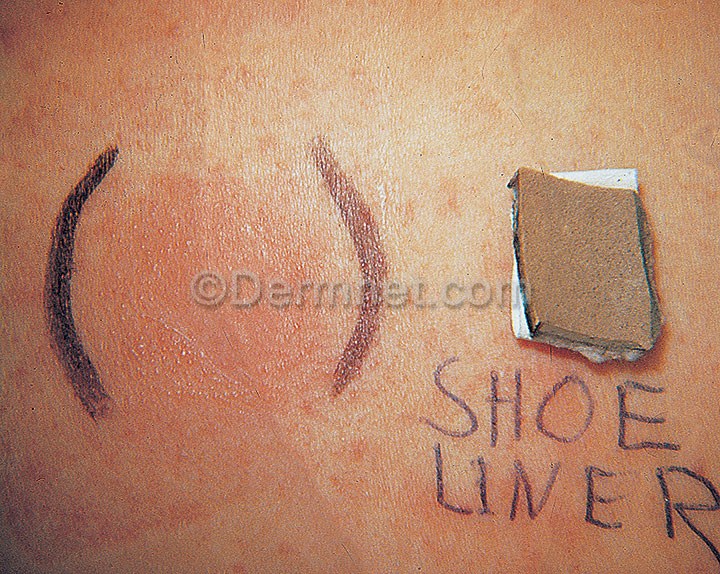
Disease: Poison Ivy Photos and other Contact Dermatitis